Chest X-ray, AP view. Patient: 58 years old, sex M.
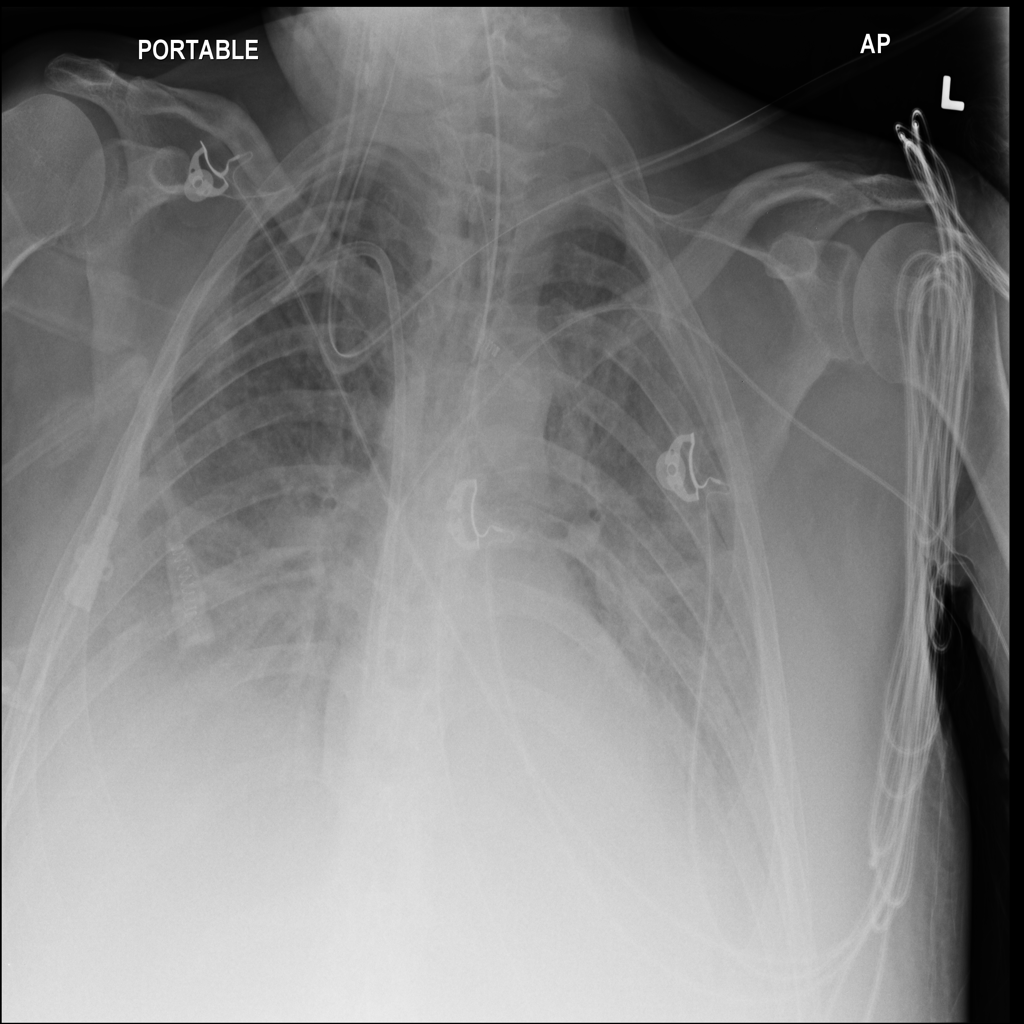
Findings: Infiltration